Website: apple
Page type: billing-address
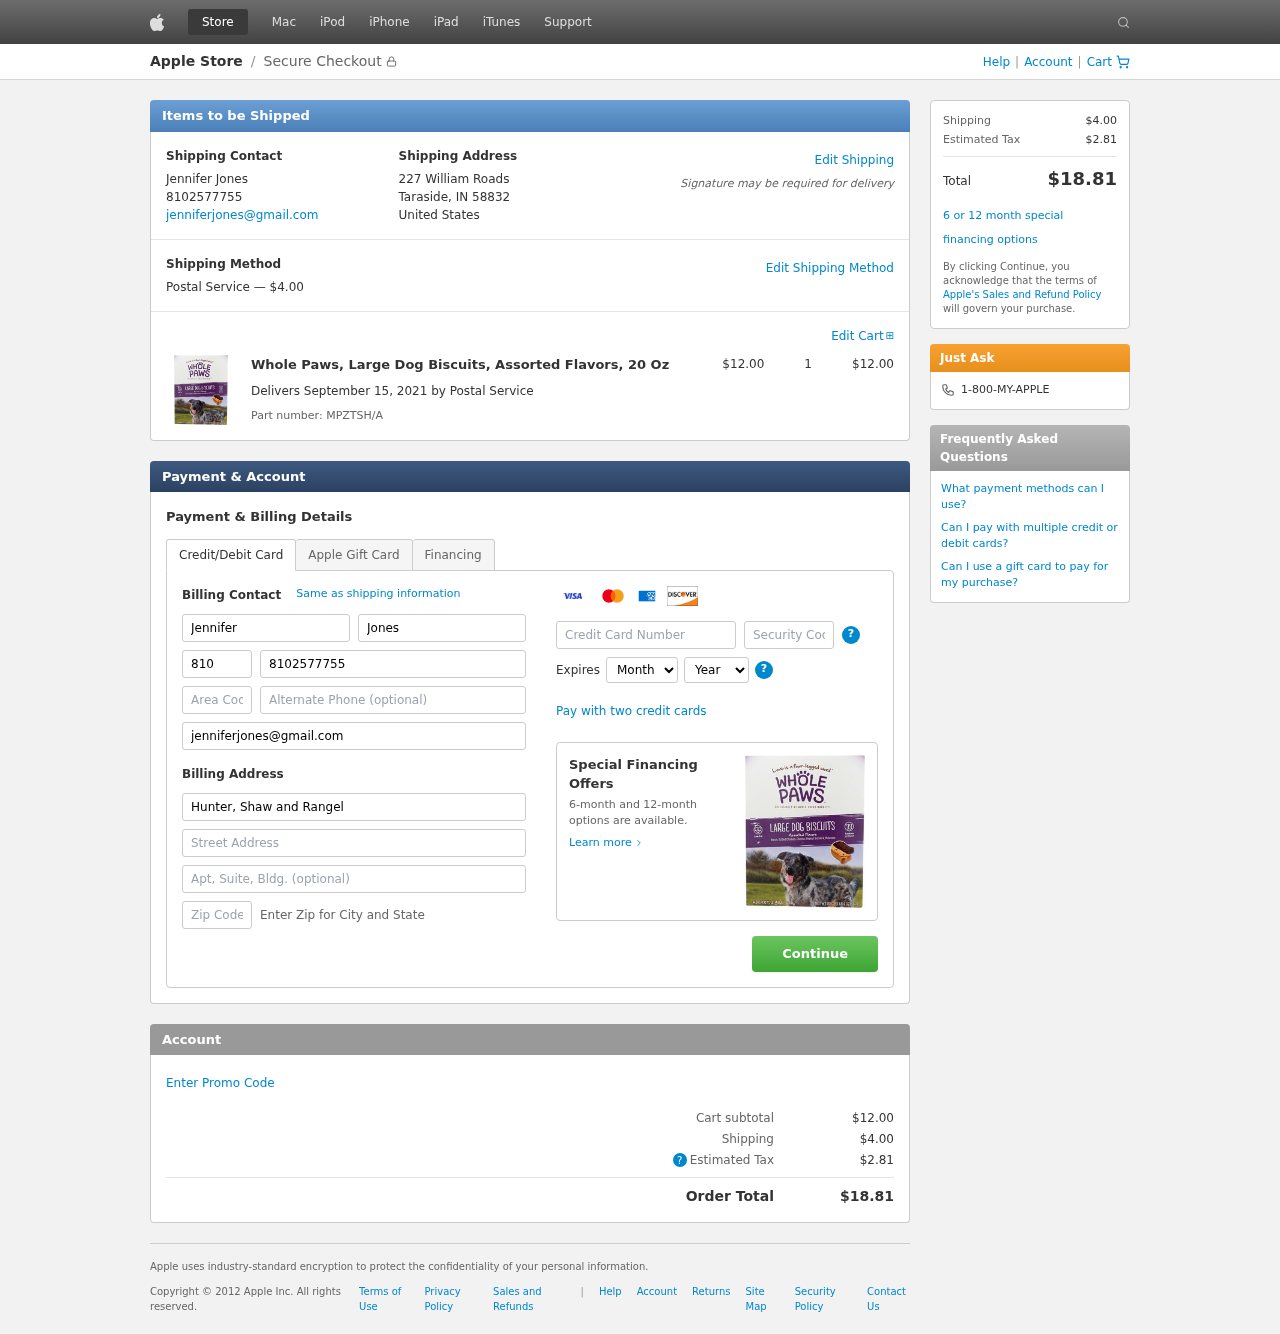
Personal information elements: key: PII_CARD_CVV
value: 934
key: PII_CARD_EXPIRY_MONTH
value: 07
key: PII_CARD_EXPIRY_YEAR
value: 26
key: PII_CARD_NUMBER
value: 4624 4256 0163 7967
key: PII_CITY_STATE_ZIP
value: Taraside, IN 58832
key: PII_COMPANY
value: Hunter, Shaw and Rangel
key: PII_COUNTRY
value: United States
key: PII_EMAIL
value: jenniferjones@gmail.com
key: PII_FIRSTNAME
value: Jennifer
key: PII_FULLNAME
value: Jennifer Jones
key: PII_LASTNAME
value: Jones
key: PII_PHONE
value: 8102577755
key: PII_PHONE_AREA
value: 810
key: PII_STREET
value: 227 William Roads
Product elements: key: PRODUCT1_NAME
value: Whole Paws, Large Dog Biscuits, Assorted Flavors, 20 Oz
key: PRODUCT1_PRICE
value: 12
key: PRODUCT1_QUANTITY
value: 1
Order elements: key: ORDER_SHIPPING_COST
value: $4.00
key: ORDER_SUBTOTAL
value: $12.00
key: ORDER_DELIVERY_DATE
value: September 15, 2021
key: ORDER_PART_NUMBER
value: MPZTSH/A
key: ORDER_TAX
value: $2.81
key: ORDER_TOTAL
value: $18.81